Question:
In pic above,parent dom node has its event and child nodes have too.
I can use stopPropagation in Child to prevent bubbling.
but in that case, if have too many children, too much stopPropagation should writed. Is there a function using on parent node can stop child bubble ?
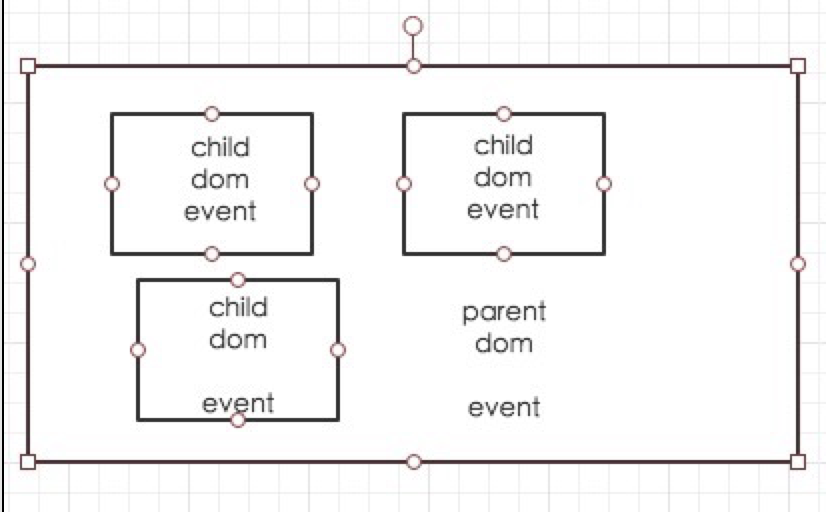
Answer: It sounds like you want to avoid doing the work the parent's event handler does if the event passed through a particular kind of child element. In that case, in your parent event handler, you can use 'event.target' to figure out whether the event passed through a matching child.
In semi-pseudo-code:
'''
theParentElement.addEventListener("the-event", function(e) {
for (var node = e.target; node && node != this; node = node.parentNode) {
if (isChildWeWantToFilterOut(node)) {
return;
}
}
// parent handler logic that you only want to run when the
// event didn't pass through a relevant child
}, false);
'''